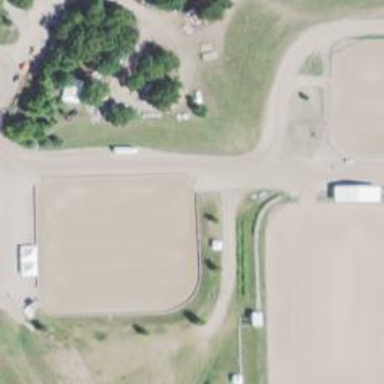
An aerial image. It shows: Equestrian pitch used for leisure and sports activities.